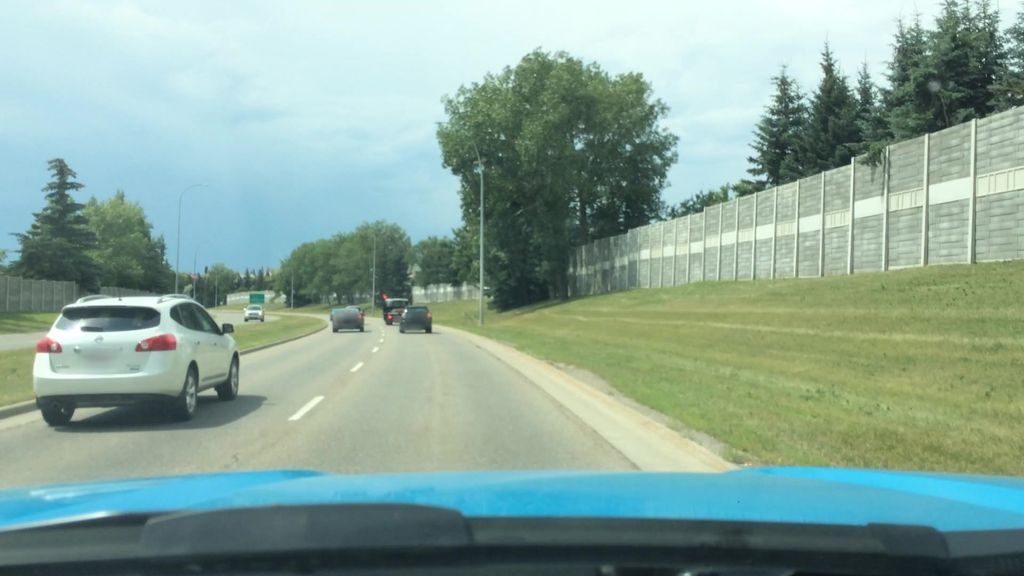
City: calgary